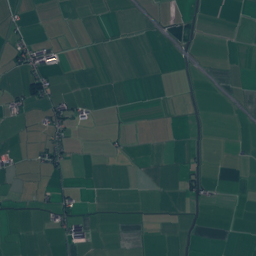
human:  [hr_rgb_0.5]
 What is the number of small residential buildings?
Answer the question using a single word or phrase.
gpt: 187

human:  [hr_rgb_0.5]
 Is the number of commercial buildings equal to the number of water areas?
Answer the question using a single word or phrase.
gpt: no

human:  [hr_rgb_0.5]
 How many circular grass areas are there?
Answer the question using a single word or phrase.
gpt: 0

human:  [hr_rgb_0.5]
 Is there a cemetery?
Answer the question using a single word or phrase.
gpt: yes

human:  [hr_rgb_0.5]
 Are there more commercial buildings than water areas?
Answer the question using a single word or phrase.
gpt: no

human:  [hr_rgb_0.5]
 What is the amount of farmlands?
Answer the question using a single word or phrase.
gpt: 15

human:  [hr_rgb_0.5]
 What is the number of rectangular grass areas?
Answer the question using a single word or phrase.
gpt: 12

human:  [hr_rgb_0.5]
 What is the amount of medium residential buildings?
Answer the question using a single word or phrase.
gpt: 8

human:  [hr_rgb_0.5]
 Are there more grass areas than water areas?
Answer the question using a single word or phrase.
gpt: yes

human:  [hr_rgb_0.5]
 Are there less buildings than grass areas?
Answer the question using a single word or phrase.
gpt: yes

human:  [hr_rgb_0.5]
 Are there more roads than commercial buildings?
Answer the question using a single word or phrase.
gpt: yes

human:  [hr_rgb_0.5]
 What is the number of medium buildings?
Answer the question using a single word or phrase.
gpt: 8

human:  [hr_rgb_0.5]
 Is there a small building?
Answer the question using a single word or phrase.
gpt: yes

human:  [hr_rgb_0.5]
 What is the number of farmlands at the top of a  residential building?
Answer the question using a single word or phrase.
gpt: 13

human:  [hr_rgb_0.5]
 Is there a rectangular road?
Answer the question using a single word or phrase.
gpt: no

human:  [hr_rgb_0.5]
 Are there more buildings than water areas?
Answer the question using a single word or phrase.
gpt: yes

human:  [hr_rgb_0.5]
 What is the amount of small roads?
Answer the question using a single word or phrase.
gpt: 52

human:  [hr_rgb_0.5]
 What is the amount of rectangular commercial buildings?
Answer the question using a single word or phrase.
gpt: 4

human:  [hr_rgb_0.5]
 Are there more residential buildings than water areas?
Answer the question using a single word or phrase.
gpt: yes

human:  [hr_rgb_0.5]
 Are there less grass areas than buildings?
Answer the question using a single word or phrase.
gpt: no

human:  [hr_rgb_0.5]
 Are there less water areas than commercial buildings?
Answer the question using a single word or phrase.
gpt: no

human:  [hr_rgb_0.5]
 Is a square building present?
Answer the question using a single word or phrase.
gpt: yes

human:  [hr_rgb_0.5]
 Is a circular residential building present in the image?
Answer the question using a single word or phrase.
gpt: yes

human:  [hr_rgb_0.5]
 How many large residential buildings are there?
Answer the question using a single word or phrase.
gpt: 3

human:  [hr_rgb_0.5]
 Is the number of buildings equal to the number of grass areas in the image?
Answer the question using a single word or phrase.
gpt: no

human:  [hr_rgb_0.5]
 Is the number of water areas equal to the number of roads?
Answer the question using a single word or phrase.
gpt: no

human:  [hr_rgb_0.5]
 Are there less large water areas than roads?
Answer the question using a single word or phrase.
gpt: yes

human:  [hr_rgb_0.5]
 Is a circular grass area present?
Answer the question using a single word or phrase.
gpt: no

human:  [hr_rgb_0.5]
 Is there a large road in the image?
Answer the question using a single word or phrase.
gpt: no

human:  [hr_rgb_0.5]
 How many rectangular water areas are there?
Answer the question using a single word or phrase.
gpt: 6

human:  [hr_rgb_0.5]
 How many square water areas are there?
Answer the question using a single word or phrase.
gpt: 1

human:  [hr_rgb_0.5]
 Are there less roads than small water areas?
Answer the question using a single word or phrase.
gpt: no

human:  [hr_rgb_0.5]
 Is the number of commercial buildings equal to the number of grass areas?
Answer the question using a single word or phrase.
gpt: no

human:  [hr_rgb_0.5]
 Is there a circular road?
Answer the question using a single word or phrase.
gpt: no

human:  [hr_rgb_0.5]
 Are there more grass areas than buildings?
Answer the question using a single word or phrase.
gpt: yes

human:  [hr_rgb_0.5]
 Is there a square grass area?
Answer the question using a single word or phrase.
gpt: no